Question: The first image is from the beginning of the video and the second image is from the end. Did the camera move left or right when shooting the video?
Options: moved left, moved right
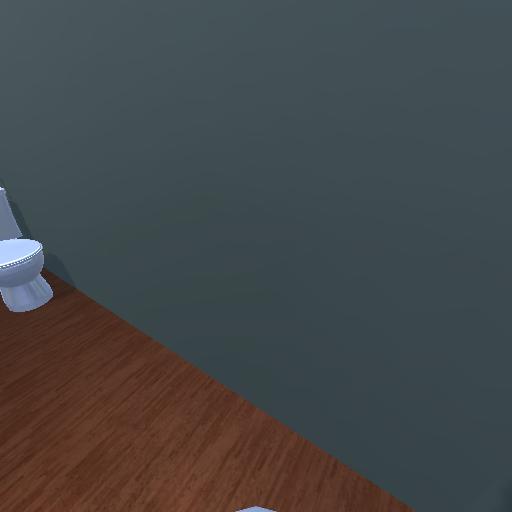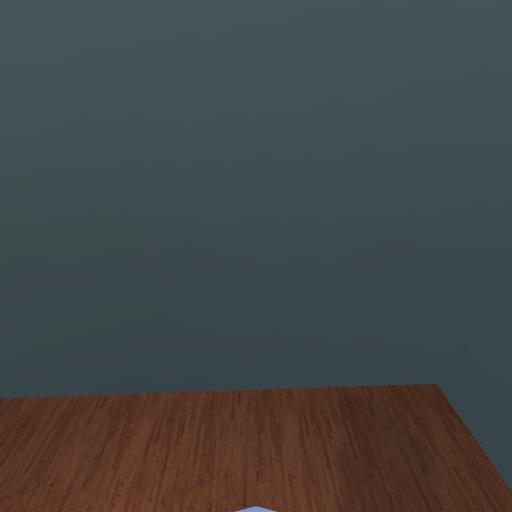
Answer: moved left